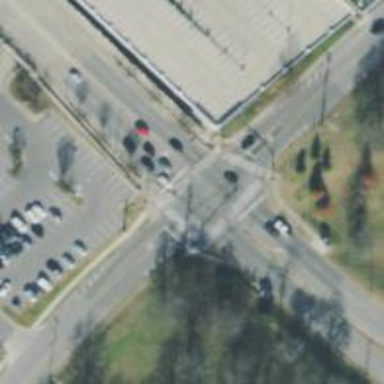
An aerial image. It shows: Marked road crossing.